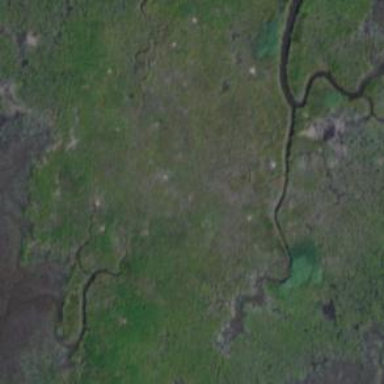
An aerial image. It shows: Saltmarsh wetland area.